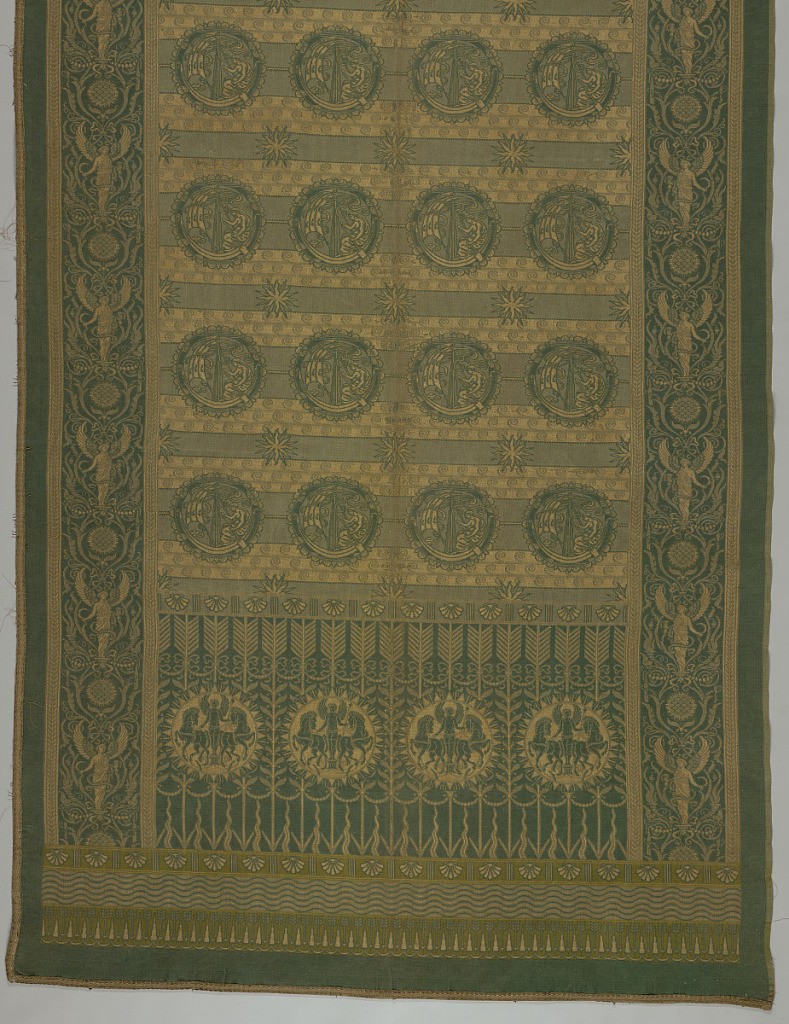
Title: Hanging or portière
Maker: Walter Crane, English, 1845–1915
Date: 1875–1900
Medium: linen warp, wool weft Technique: complementary weft weave
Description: Hanging or portière in two shades of green and ochre. A deep border at the bottom is made up of stalks of wheat, with roundels containing a winged male figure flanked by two horses. The side borders contain draped female figues with wings, separated by abstracted pomegranate motifs. The center field has horizontal bands of spirals resembling waves, sunburst patterns, and rows of roundels containing a draped female figure with an oar in a boat with sails. Weave is designed to imitate tapestry.